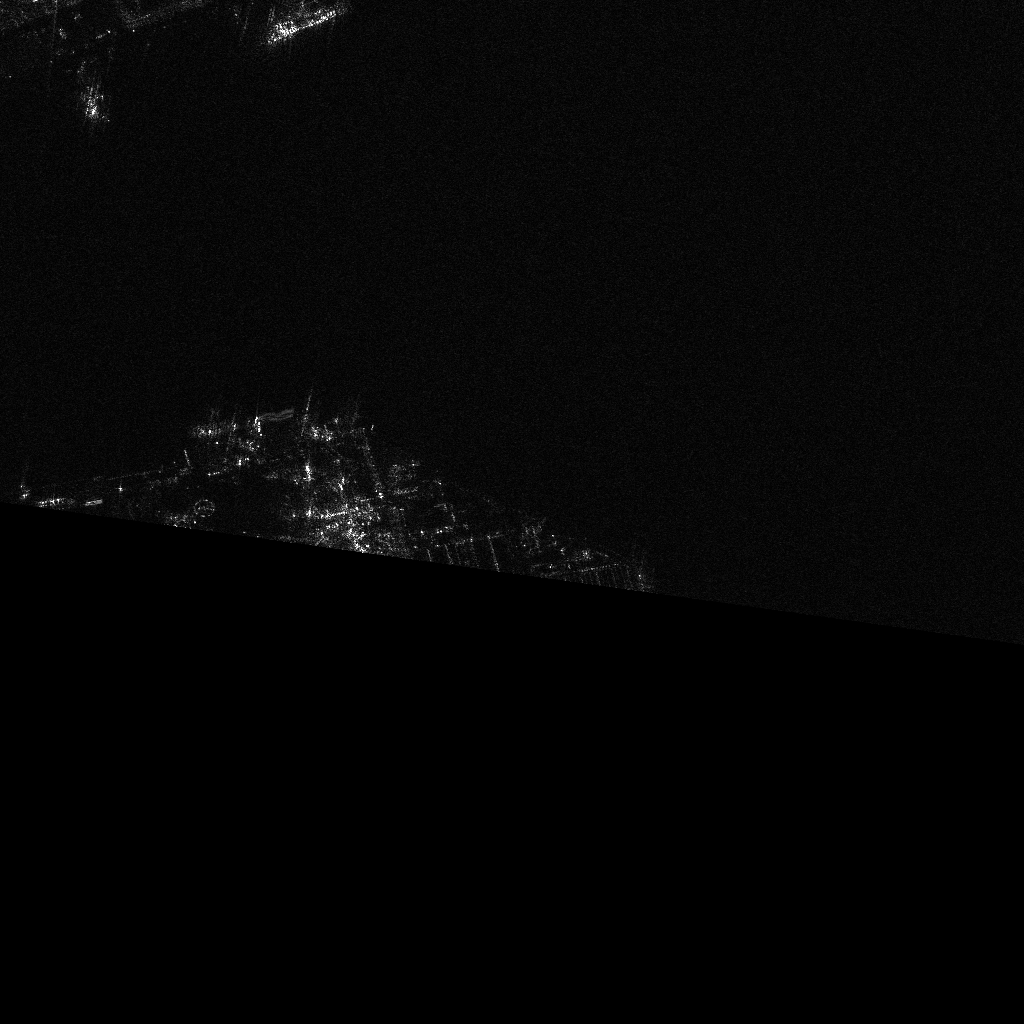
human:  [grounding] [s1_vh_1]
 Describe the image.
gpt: In the satellite image, there is  <ref>1 small cell-container </ref> <box>[[27, -2, 30, 6, 74]]</box> located at top left,  <ref>1 medium container </ref> <box>[[19, 39, 21, 44, 77]]</box> located at left.